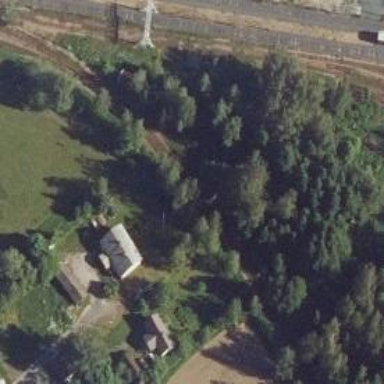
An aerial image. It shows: Narrow-gauge railway.